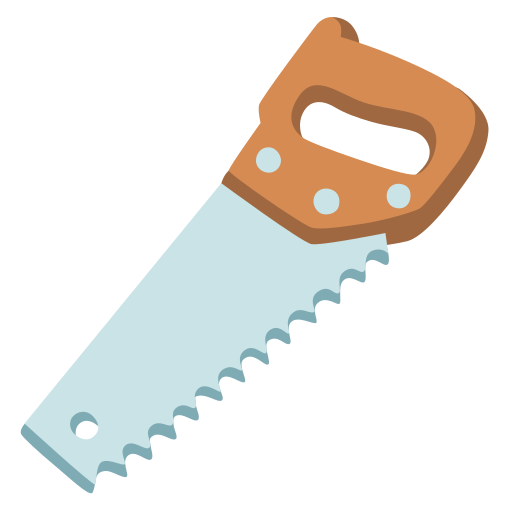
Emoji: 🪚